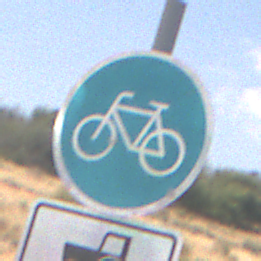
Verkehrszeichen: Radweg
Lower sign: MehrspurigeFahrzeugeFrei8
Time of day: Midday
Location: Outdoor (Nature)
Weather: PartlyCloudy
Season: NotSpecified
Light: Natural